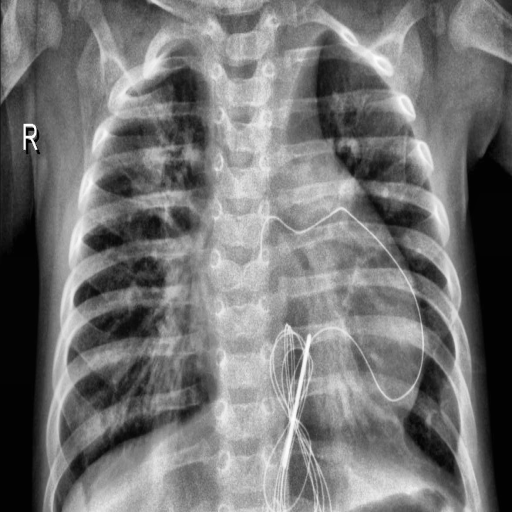
Finding: PNEUMONIA